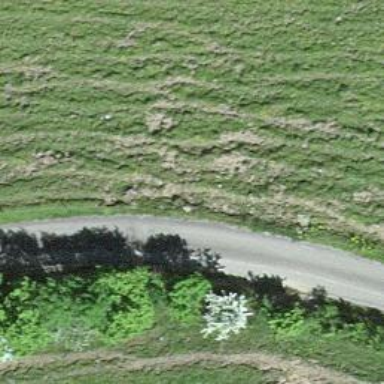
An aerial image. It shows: Unclassified road.